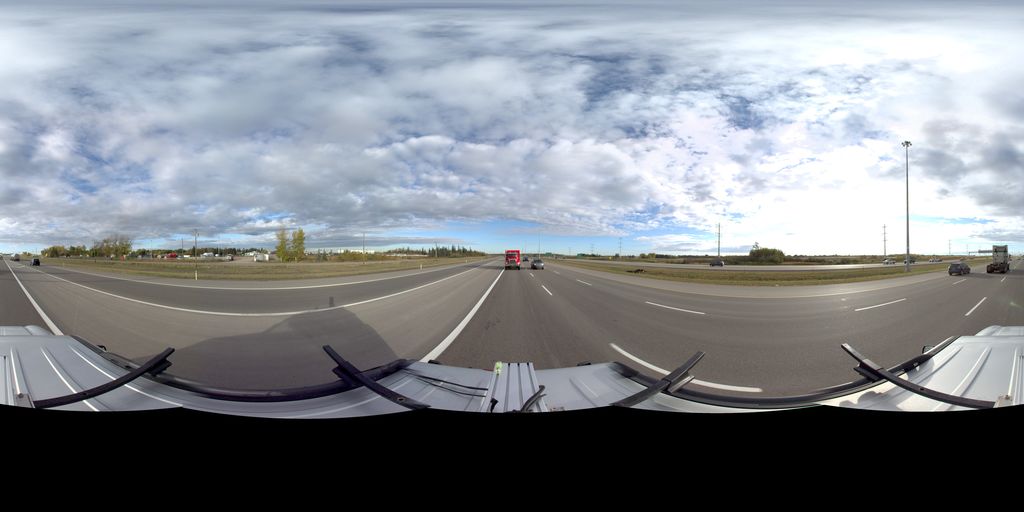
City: edmonton